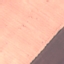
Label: AnnualCrop